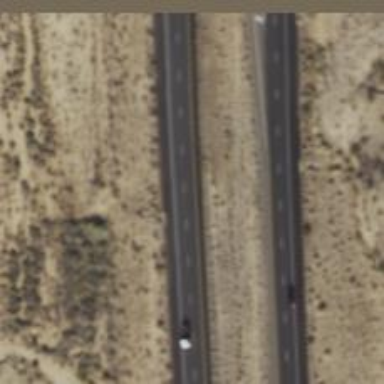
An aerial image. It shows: Expressway with asphalt surface classified as trunk highway.